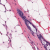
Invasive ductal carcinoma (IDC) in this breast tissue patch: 0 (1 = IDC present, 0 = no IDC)